Question: I'm implementing a modified ResNet architecture. In the Basic Block of ResNet, I've used the Conv layer in a shortcut connection. So my main path consists of two Conv layers, each followed by Batch Norm layer followed by ReLU layer while in shortcut connection there is only Conv layer without Batch Norm layer. And then finally adding this shortcut connection to the main path. The figure shown below summarises the explanation above.

Although it's quite well known that the Batch Norm layer should be added to the Batch Norm layer, but here raw conv output is added to batch norm layer.
But surprisingly my model is giving a better performance which this presented architecture and when I'm adding batch norm layer in shortcut connection then my model's performance is decreasing drastically and not even converging to as was the case with former setting even after exhaustive hyperparameter tuning.
So my question is should I follow the batch norm layer added in the shortcut connection even though the performance is bad because it respects the literature or should I go with the one performing better in this case without the batch norm layer in the shortcut connection. Also, if I want to publish this work, the reviewer is definitely going to raise this issue, what sort of explanation should I add before hand to make things more clear
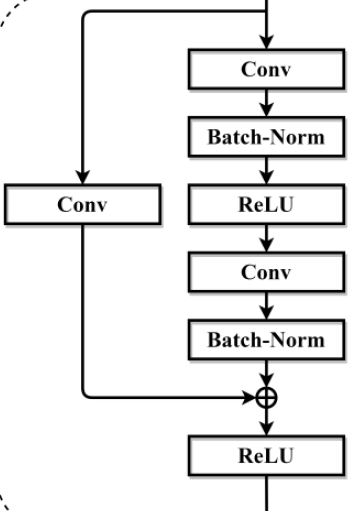
Answer: adding a batch normed output with another output which has not been passed via batch norm layer is not the right way to do things. It will defeat the whole purpose of using batch norm layer in the network. So yes, you need to add batch norm layer in the residual connection also